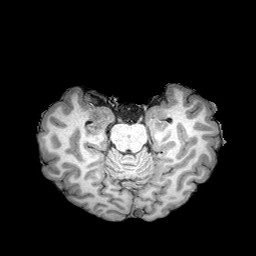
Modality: T1w
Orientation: coronal
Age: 34
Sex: male
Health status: healthy